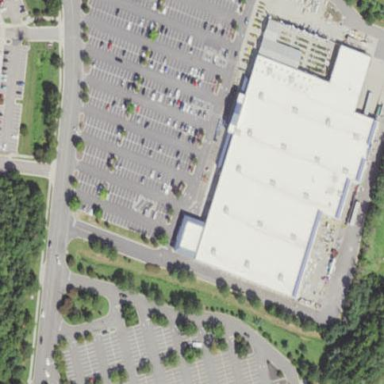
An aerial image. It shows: Retail building.